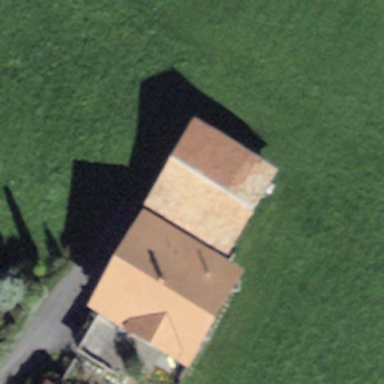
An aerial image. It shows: Rural barn.